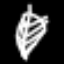
Label: leaf